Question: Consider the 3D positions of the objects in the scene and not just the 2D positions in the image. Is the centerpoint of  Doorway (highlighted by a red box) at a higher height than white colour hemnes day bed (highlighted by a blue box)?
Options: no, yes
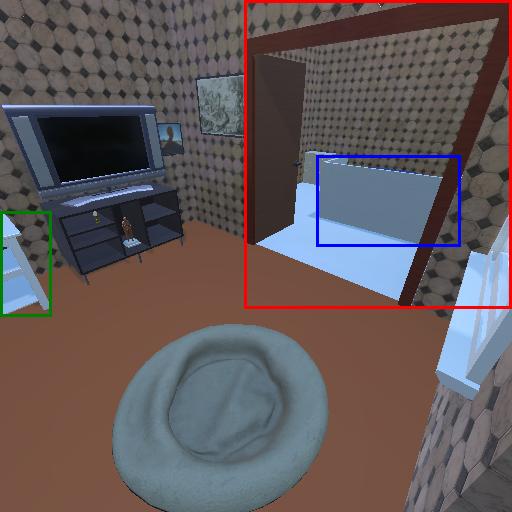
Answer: no